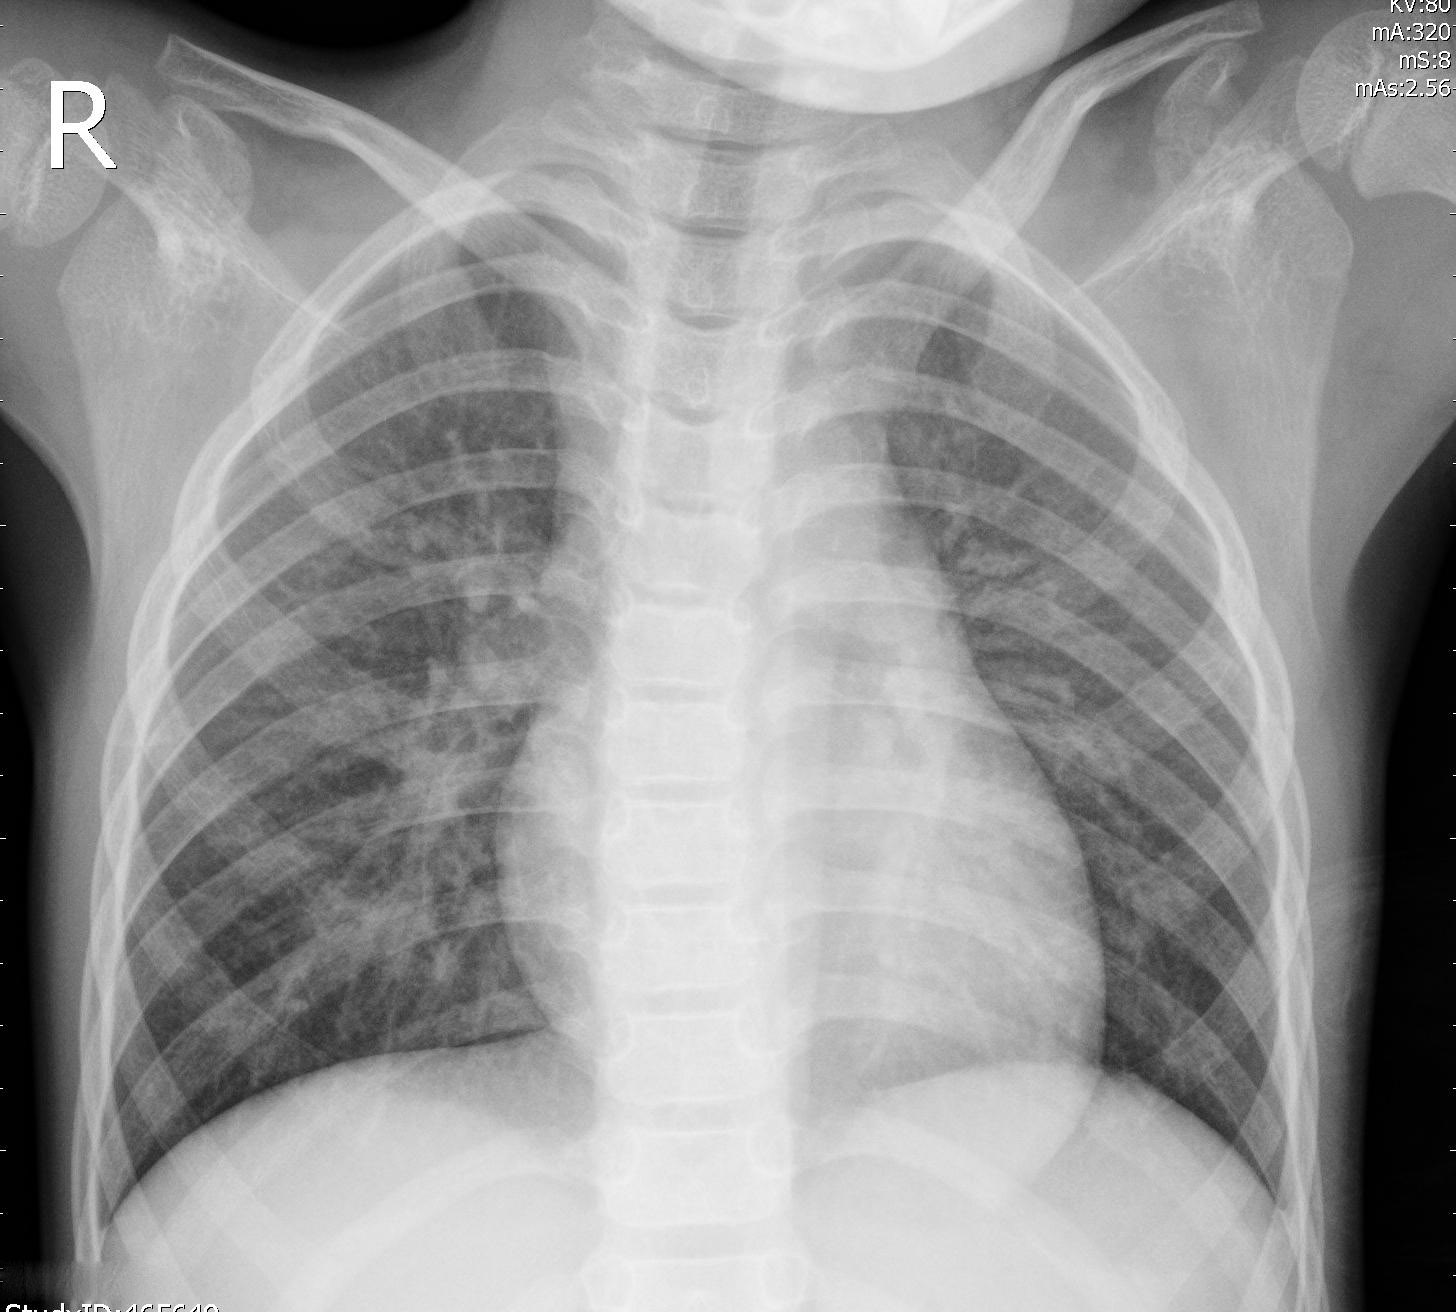
Diagnosis: PNEUMONIA